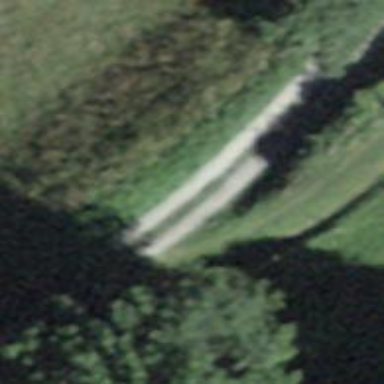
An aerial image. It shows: Track with grade3 tracktype.